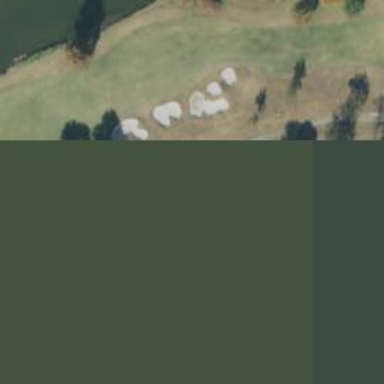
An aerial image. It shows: Service road designated as golf cart path.